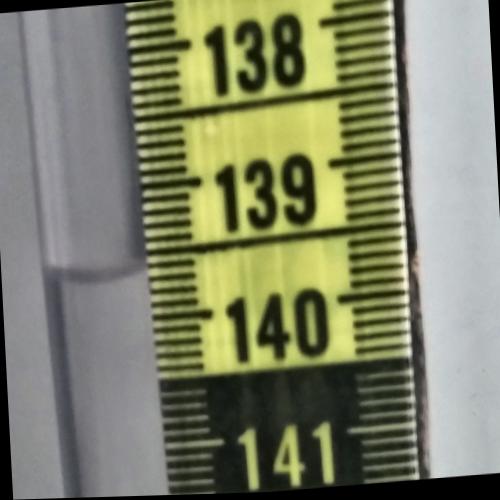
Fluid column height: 139.6 cm